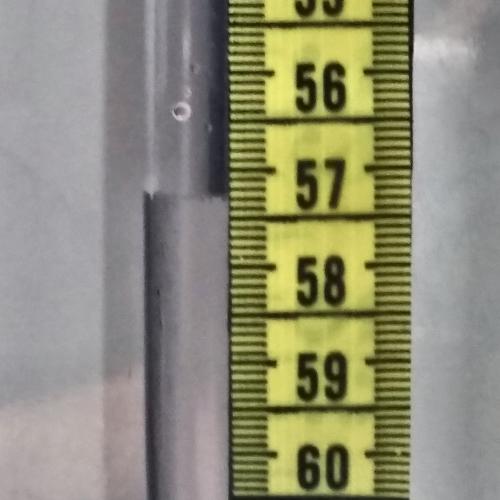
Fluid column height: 57.3 cm